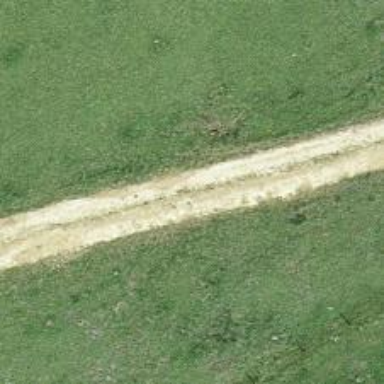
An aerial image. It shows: Gravel track with Grade 3 quality.